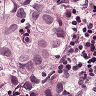
Metastatic tissue present: yes